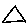
Label: triangle